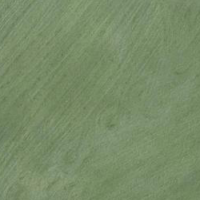
EUNIS habitat code: 52
Species observed at this site:
Caltha palustris